Question: I am working on a simple raytracer, and I need to find a cylinder intersection, I found an equation that works for me. Still, I don't understand the math behind it, the formula is:
To hit a cylinder we notice that:

I use the website below formula:
<URL>
can anyone please explain this formula until finding a and b and c?
and thanks in advance.
some extra info:
The vector dot product is denoted with "|".
len(V) is the length of vector V.
dot(V) is the square length of vector V (dot product with itself).
Definition of cylinder:
C is the start cap point of the cylinder.
V is a unit length vector that determines the cylinder's axis.
r is the cylinder's radius.
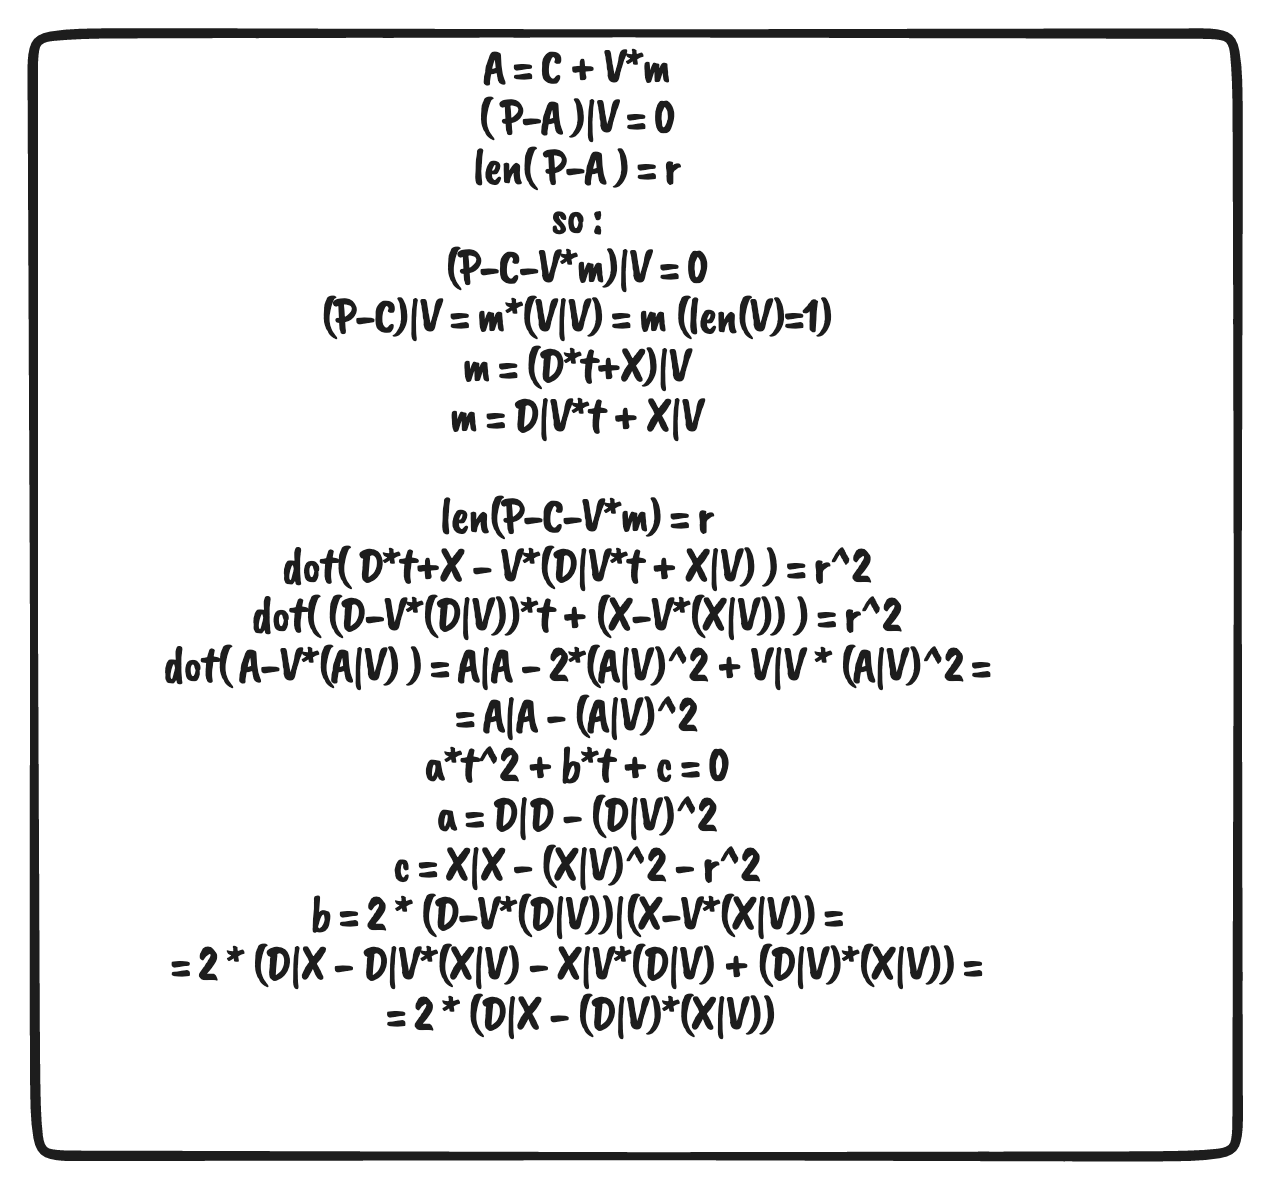
Answer: I found My answer, I will try to explain it as much as I can:
It is assumed that you have basic knowledge of vector mathematics. I use here a few simplifications:
- - -
A ray is defined in the following way:
'''
P = O + D*t
'''
I will use a substitution for the P equation:
'''
P - C = D*t + X
'''
where C is a center point of a Cylinder and X equals O-C.
O - C: subtract the center of the cylinder from the ray origin to turn the problem into a (0,0,0) coordinate.
<URL>
Definition:
- - - -
To hit a cylinder we notice that:
'''
A = C + V*m
( P-A )|V = 0
len( P-A ) = r
'''
where m is a scalar that determines the closest point on the axis to the hit point. The P-A vector is perpendicular to V, which guarantees the closest distance to the axis. P-A is the cylinder's radius.
Solution:
'''
(P-C-V*m)|V = 0
'''
because p -c is perpendicular to V.
we need to find m?
(P-C)|V = m*(V|V)
let (len(V)=1)
'''
m = (P-C)|V
'''
we have : p - c = D *t + x
so:
'''
m = (D*t+X)|V
'''
expand result we reach:
'''
m = D|V*t + X|V
'''
let's solve the equation of the cylinder now:
'''
len(P-C-V*m) = r
'''
replace m and p-c with their values, we reach:
'''
dot( D*t+X - V*(D|V*t + X|V) ) = r^2
'''
because the dot product of a vector with itself is the square of that vector.
we factorize with (t) we get:
'''
dot( (D-V*(D|V))*t + (X-V*(X|V)) ) = r^2
'''
we have a general rule if we start with something like:
'''
dot( A-V*(A|V) )
'''
we end up with something like this:
'''
A|A - (A|V)^2
'''
And then we apply this rule to the line before, and we replace
'''
dot( (D-V*(D|V))
'''
with:
'''
D|D - (D|V)^2
'''
where we fill in D and X for A we move from:
'''
dot( (D-V*(D|V))*t + (X-V*(X|V)) ) = r^2
'''
to:
'''
dot( (D|D - (D|V)^2)*t + (X|X - (X|V)^2) ) = r^2
'''
so the formula can write as :
'''
(A+B)^2 = A^2 + B^2 + 2AB
'''
so our final formula is :
'''
dot( (D|D - (D|V)^2)*t + (X|X - (X|V)^2) ) = (D|D - (D|V)^2)t^2 + 2 * t * (D-V*(D|V))|(X-V*(X|V)) + (X|X - (X|V)^2)
'''
so we reach :
'''
(D|D - (D|V)^2)t^2 + 2 * t * (D-V*(D|V))|(X-V*(X|V)) + (X|X - (X|V)^2) - r^2 = 0
'''
so this formula is a quadratic formula in form of:
'''
a*t^2 + b*t + c = 0
'''
that can be solved using:
<URL>
so we can extract the three parameters a, b and c:
'''
a = D|D - (D|V)^2
c = X|X - (X|V)^2 - r^2
b = 2 * (D-V*(D|V))|(X-V*(X|V)) =
= 2 * (D|X - D|V*(X|V) - X|V*(D|V) + (D|V)*(X|V)) =
= 2 * (D|X - (D|V)*(X|V))
'''
I hope this explanation would help someone.